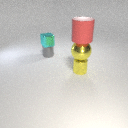
small gray metal cylinder below small cyan metal cube